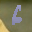
Label: 6